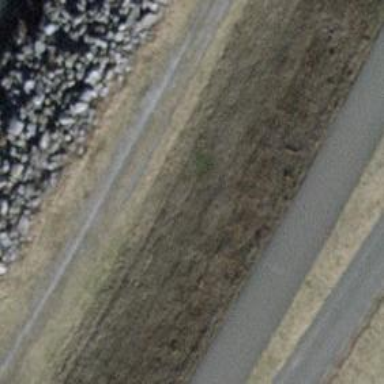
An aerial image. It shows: Track with compacted grade 2 surface.